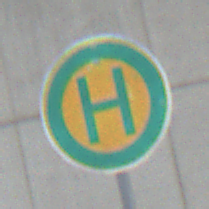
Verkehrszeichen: Haltestelle
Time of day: MorningAfternoon
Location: Outdoor (Urban)
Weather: PartlyCloudy
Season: NotSpecified
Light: Natural